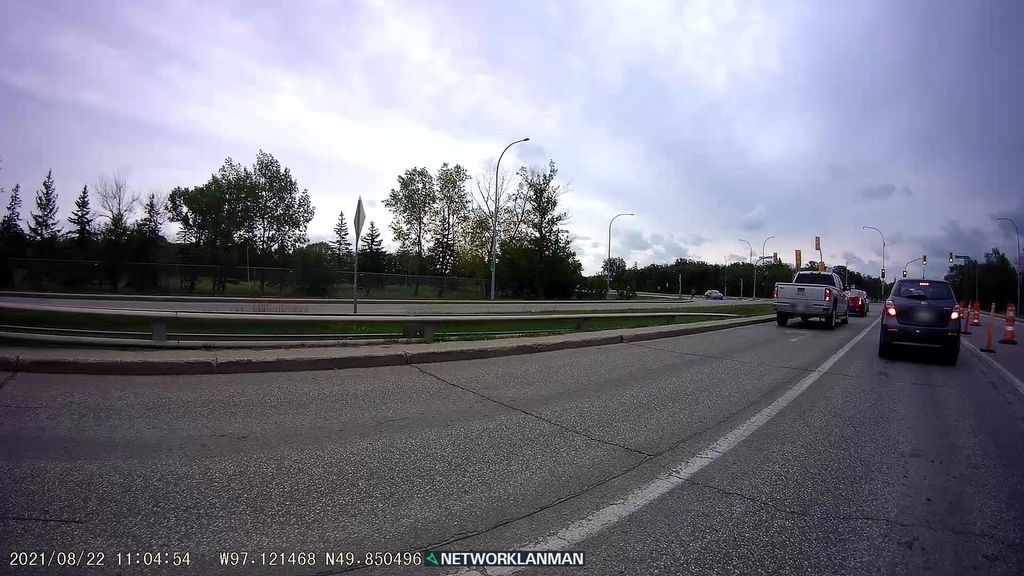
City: winnipeg